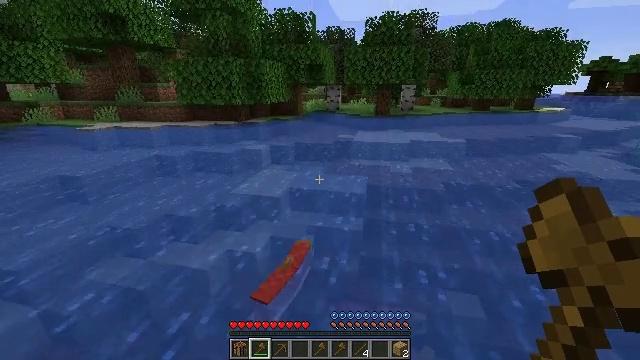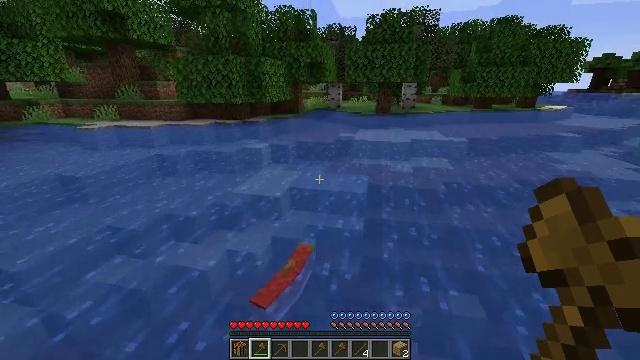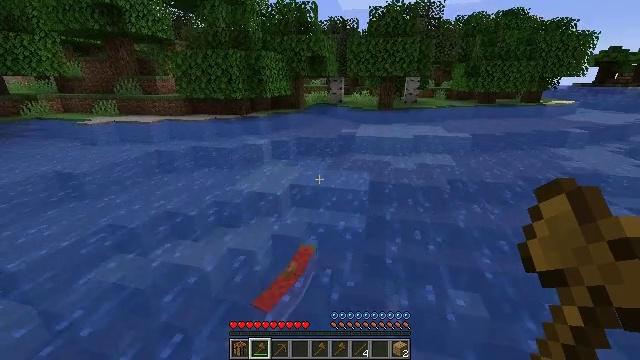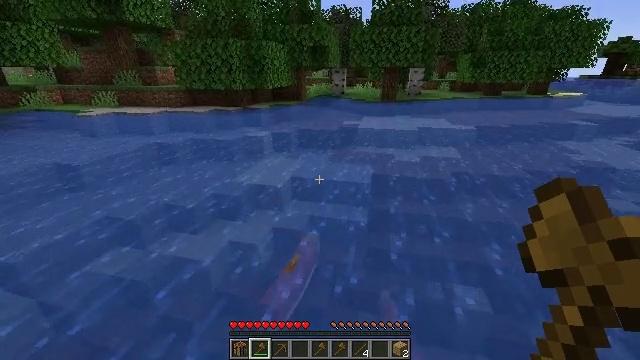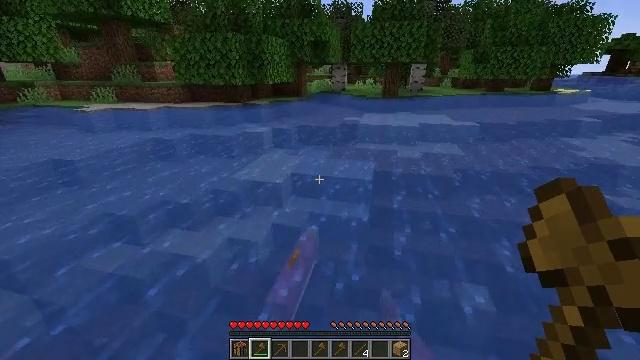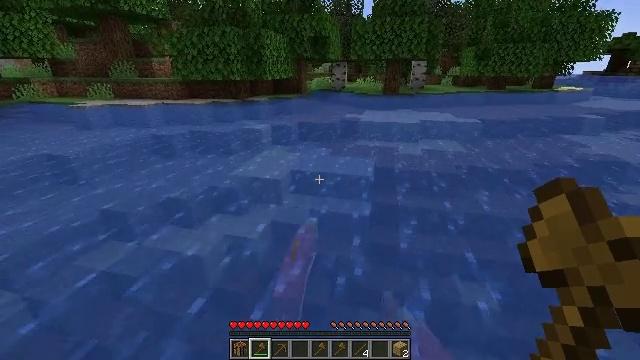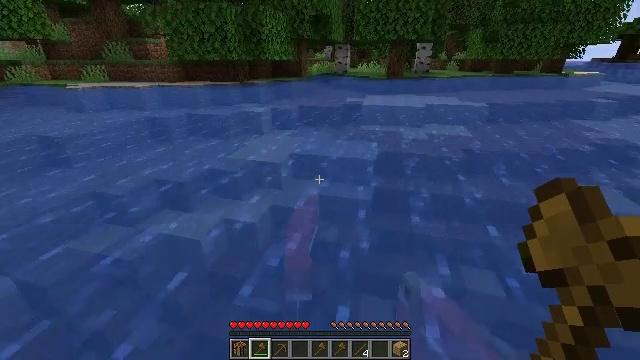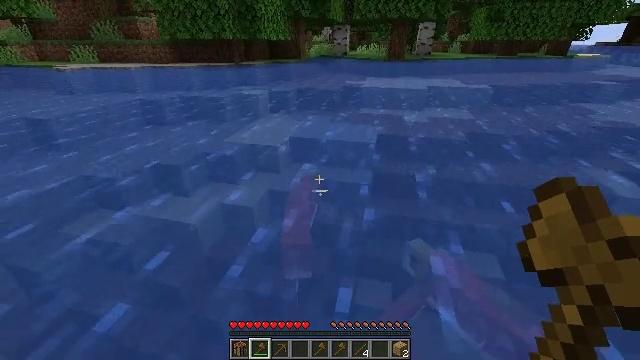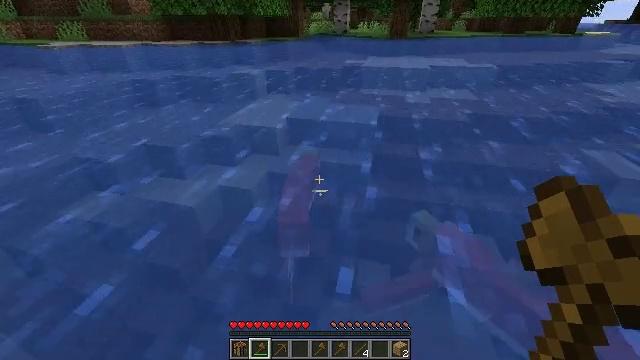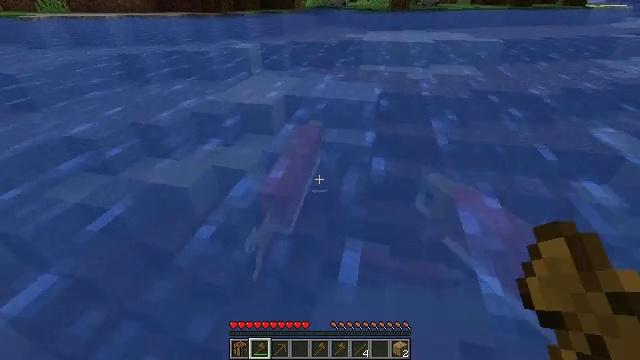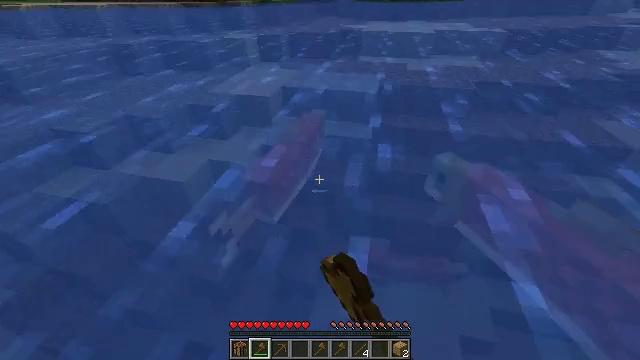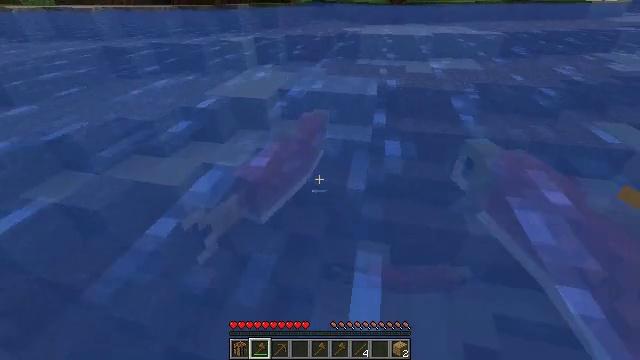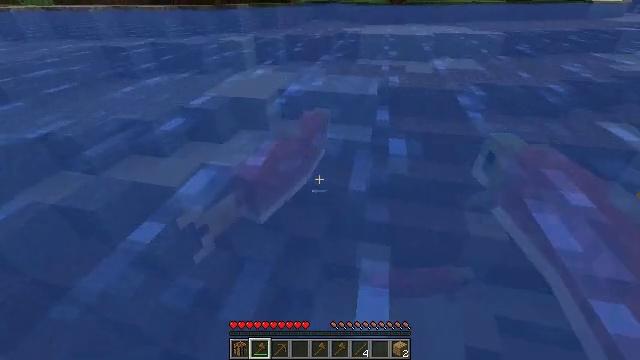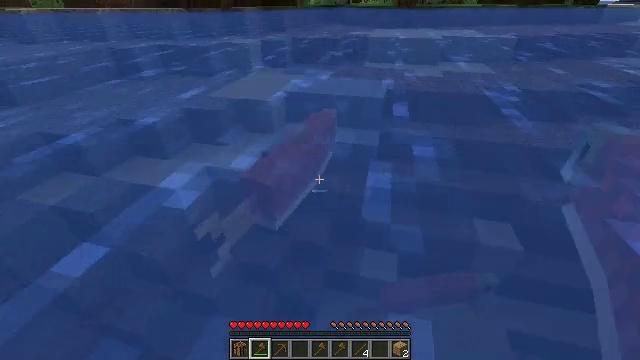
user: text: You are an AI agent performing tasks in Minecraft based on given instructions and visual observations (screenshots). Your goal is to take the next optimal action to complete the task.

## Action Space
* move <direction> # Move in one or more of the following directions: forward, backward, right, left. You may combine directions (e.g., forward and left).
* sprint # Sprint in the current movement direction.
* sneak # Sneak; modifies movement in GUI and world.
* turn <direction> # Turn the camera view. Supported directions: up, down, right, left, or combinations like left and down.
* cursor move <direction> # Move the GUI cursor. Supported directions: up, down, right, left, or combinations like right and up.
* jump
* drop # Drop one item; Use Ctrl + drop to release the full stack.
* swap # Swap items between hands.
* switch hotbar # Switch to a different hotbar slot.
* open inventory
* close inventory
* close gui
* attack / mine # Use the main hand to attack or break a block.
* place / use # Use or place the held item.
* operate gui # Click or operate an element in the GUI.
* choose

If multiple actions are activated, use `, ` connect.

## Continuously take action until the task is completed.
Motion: motion action
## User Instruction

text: Fish and kill the salmon.
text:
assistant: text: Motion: move forward
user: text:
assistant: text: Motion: move forward, turn down
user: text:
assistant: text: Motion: move forward, turn down
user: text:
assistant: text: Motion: move forward
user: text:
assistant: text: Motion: move forward
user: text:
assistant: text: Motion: move forward, turn down
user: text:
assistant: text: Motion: move forward, turn down
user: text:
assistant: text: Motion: move forward, turn down
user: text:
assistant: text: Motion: move forward, turn down, attack / mine
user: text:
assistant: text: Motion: move forward, turn down, attack / mine
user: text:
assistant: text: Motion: move forward, attack / mine
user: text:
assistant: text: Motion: move forward
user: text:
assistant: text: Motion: move forward, turn left
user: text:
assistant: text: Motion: no_op